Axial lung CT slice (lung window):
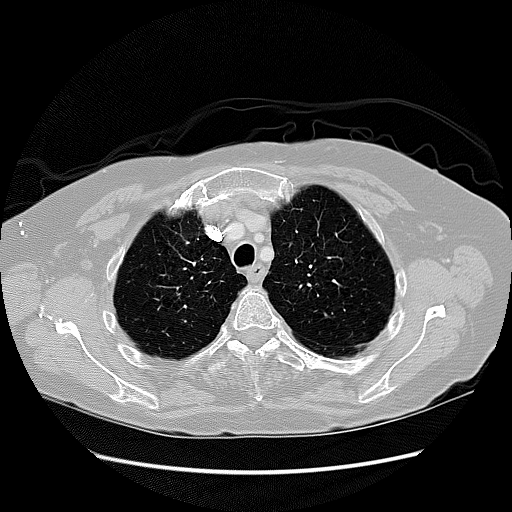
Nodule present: no